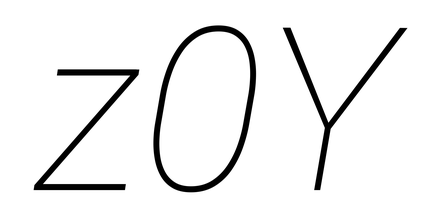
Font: Roboto-Italic_Thin_Italic